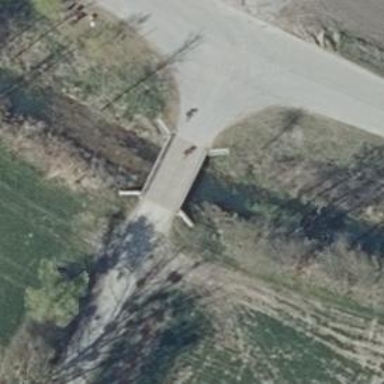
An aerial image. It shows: Bridge over well-constructed track.